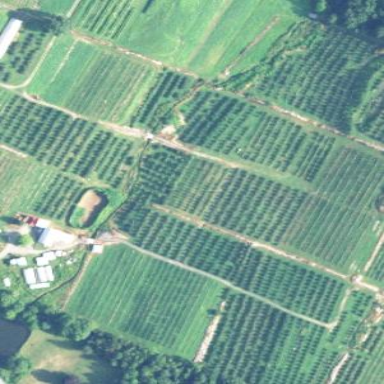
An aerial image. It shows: Orchard.